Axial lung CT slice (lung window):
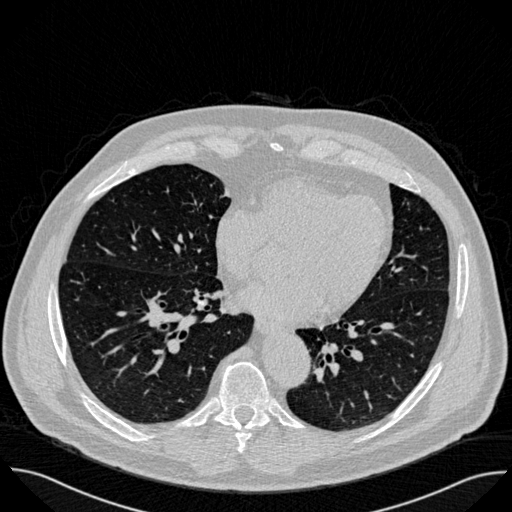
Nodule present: no